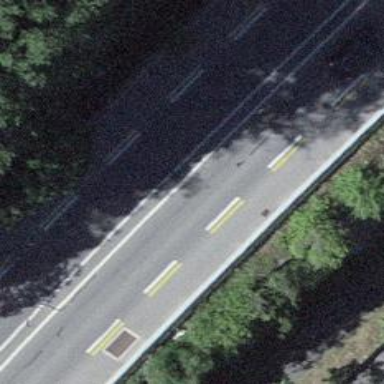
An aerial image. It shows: Primary highway bridge with asphalt surface.